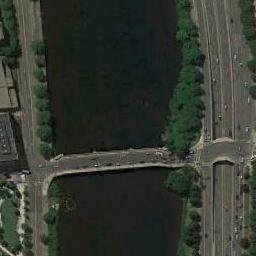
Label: bridge